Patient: sex F, age 73
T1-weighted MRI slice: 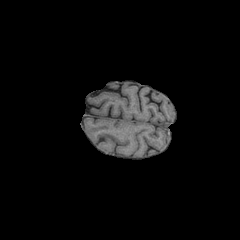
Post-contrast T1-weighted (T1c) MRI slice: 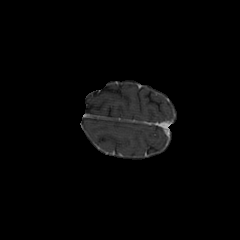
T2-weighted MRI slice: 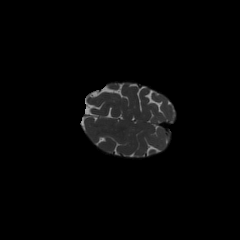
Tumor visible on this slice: no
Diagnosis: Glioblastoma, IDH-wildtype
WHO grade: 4